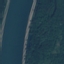
Land use / land cover class: River